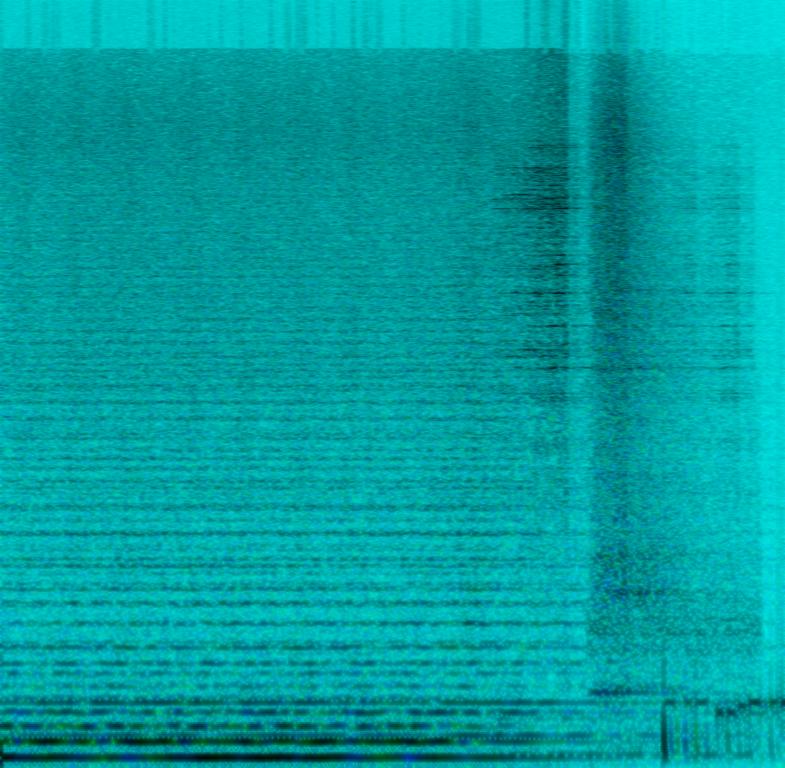
This music is instrumental. The tempo is fast with a burgeoning beat and digital swishing sounds. The music clip seems to be the introduction of the song as it starts with a slow tempo and decibel and rapidly builds up to a faster beat. The music is youthful, buoyant, energetic, pulsating and high spirited. This song is an Electronica/Techno Pop.